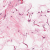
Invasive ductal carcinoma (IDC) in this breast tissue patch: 0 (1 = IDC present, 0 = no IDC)